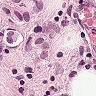
Metastatic tissue present: yes